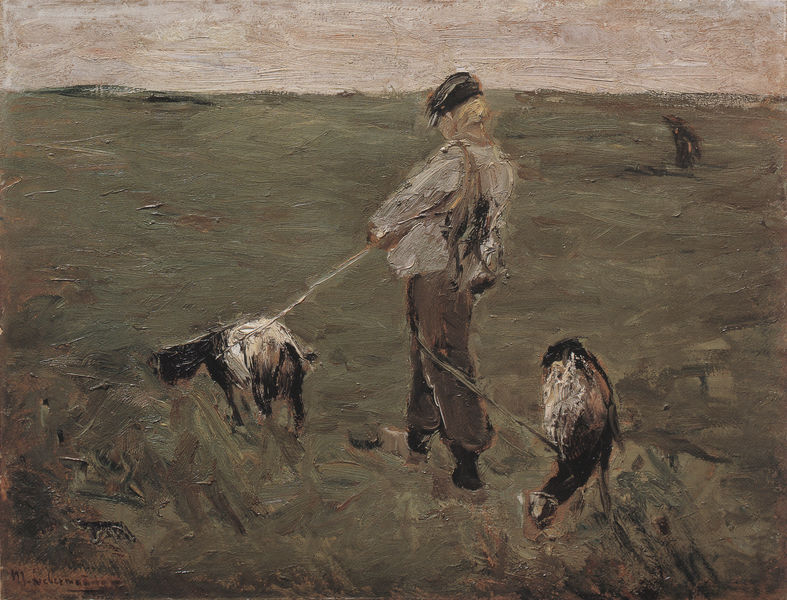
Titel: Junge mit Ziegen
Künstler: Max Liebermann
Institution: Privatbesitz
Schlagwörter: gemälde, hand, himmel, kopf, mann, schatten, weiß, wolken, grün, impressionismus, landschaft, mädchen, ocker, braun, frau, grau, hut, impressionisme, ohr, rücken, schwarz, gras, hund, hunde, rasen, tier, tiere, weg, wiese, beige, malerei, blond, hemd, hose, kappe, mütze, arm, bluse, leinen, mensch, stein, herr, holland, signatur, öl, ebene, feld, ferne, horizont, natur, weide, weite, gehen, pastos, figur, futter, haare, realismus, kind, rosa, arbeit, sack, deutschland, fell, zügel, man, zwei, haltung, leine, acker, fels, farbe, grasen, herde, spazieren, ölgemälde, essen, duktus, weiblich, wolle, gris, homme, marron, vert, junge, ölfarbe, strümpfe, corinth, schaf, knabe, weiden, spaziergang, bub, heide, seil, blanc, noir, chapeau, leinwand, stiefel, schlamm, beutel, tasche, liebermann, beckmann, chien, fressen, gebunden, sombre, worpswede, himel, sparziergang, rucksack, femme, schirmmütze, max liebermann, schafe, hirte, hüten, schaaf, schaafe, schäfer, pullover, ziege, ciel, nature, paysage, verdure, peinture, horizon, weise, pantoffeln, führen, chasse, paysan, ferme, realisme, allemand, ziegen, holzschuhe, ziegenhirte, campagne, champ, schaffe, chemise, enfant, spachtelspuren, huile, touche, van gogh, fermier, futtern, hirt, ziegenhirt, hüter, berger, chasseur, garcon, herbe, jeune, prairie, triste, blonde haare, seul, animaux, allemagne, max beckmann, gassi gehen, pastel, angeleint, pastorale, animal, chevre, pantalon, vide, chiens, beret, casquette, champs, pantalons, schrim, hirtenknabe, taches, promenade, cezanne, junde, schlammfarben, pre, beger, brouter, campagnard, chemisier, chevres, chevrier, corde, filin, lande, mouchons, moutons, paitre, petrole, ssoldat, zeigenhirte, june, dur, naturtöne, plaine, mouton, hosenträher, chhèvre, green, plainer, paline, aplat, laisse, bretelles, capagne, animals, men, dog, hunting